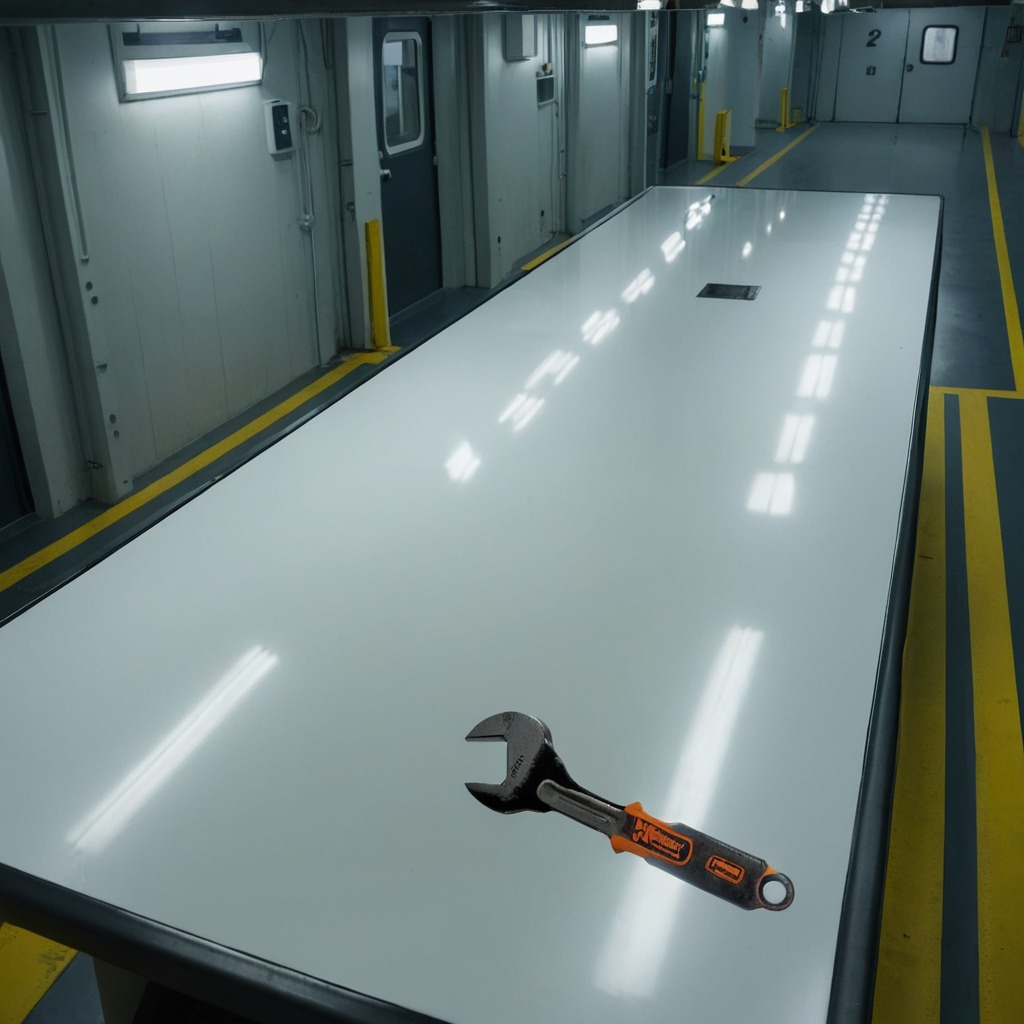
A wrench is lying on a high-gloss table in a ship maintenance bay industrial lighting.